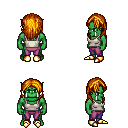
a pixel art fantasy rpg character, male body template, orc, green skin, white pirate shirt, magenta pants, dark blonde long hairstyle, gold boots, four views (front, back, left, right), 2x2 character sprite sheet, small pixel art, hard edges, no anti-aliasing